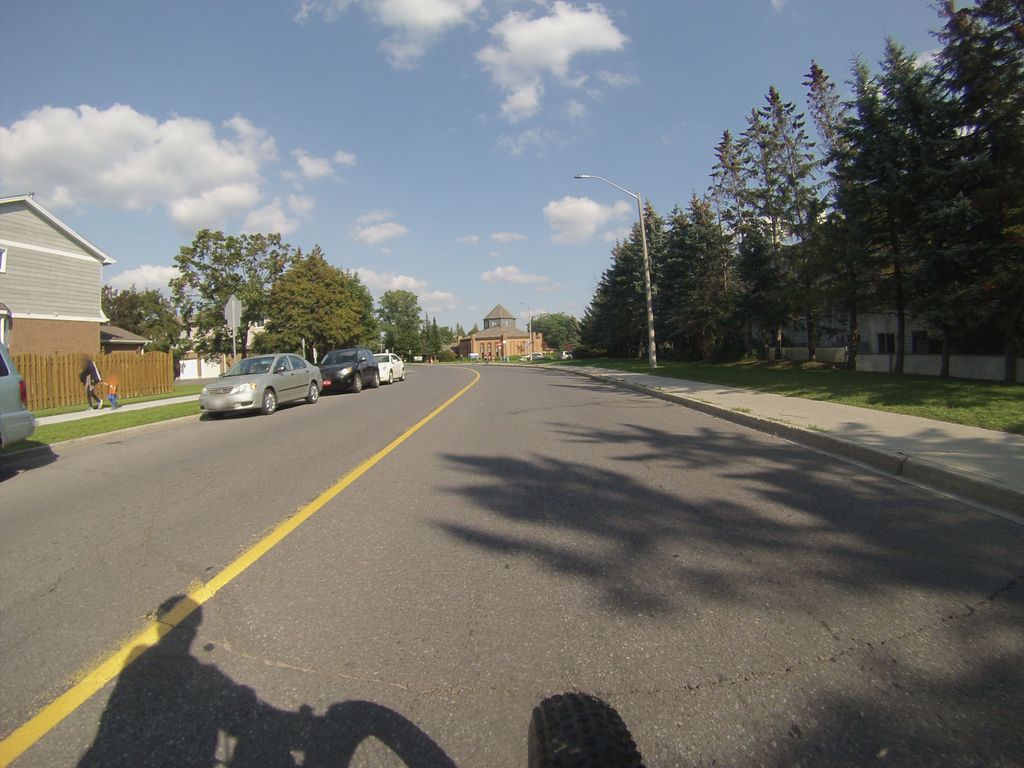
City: ottawa-gatineau